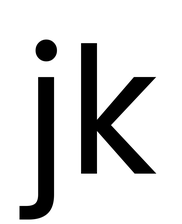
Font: Poppins-Regular